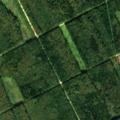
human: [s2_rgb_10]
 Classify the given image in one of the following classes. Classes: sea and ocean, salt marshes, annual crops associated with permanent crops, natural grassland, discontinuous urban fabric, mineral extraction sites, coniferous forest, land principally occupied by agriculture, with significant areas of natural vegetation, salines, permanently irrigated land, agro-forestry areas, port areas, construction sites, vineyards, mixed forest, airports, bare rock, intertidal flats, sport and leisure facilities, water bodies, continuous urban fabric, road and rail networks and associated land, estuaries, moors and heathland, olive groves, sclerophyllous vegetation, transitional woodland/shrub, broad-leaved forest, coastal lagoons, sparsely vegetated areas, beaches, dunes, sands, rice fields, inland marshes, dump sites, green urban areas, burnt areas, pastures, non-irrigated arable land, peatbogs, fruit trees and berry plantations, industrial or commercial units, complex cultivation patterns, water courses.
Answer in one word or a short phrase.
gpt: broad-leaved forest, mixed forest, transitional woodland/shrub